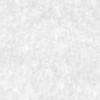
Label: no_change